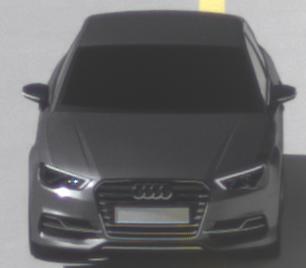
Make: Audi
Model: S3
Detailed model: 8V
Model produced from: 2013
Model produced until: 2020
Doors: 4
Color: gray
Road condition: dry road
Daytime: morning or afternoon
Contrast: high contrast